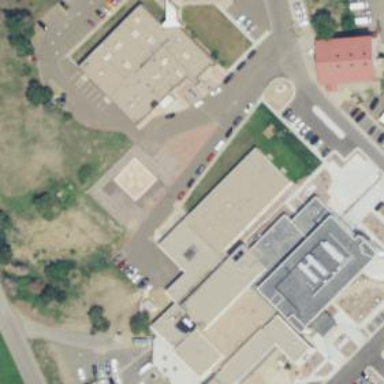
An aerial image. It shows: Hospital building.